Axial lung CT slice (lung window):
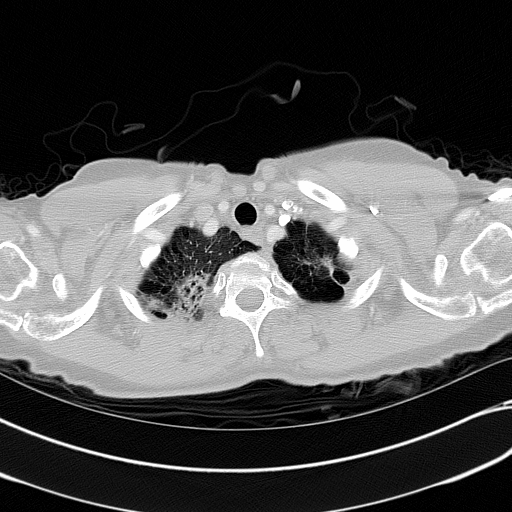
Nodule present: no